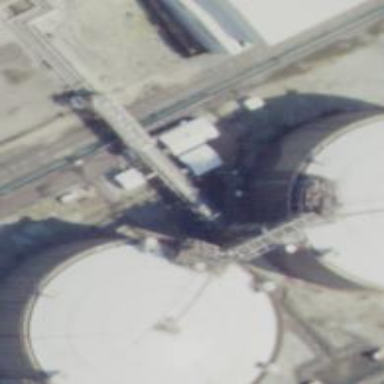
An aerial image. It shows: Building with storage tank.